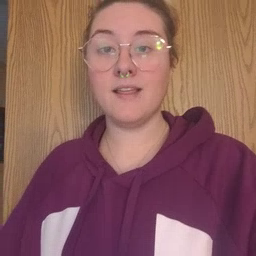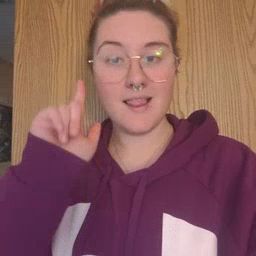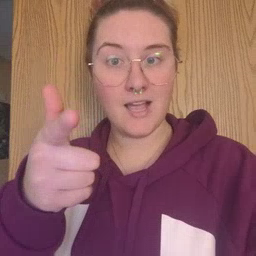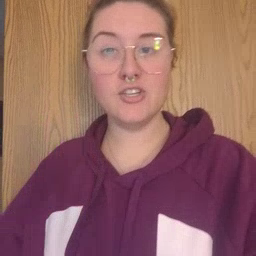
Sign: later